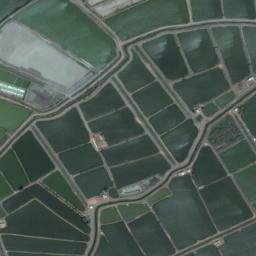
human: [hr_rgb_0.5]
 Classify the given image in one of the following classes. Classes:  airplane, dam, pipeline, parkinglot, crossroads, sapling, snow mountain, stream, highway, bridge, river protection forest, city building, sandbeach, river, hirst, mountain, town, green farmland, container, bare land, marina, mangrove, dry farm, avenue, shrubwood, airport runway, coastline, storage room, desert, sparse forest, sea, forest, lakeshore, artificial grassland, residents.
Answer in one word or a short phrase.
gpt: green farmland